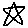
Label: star